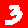
Digit: 3